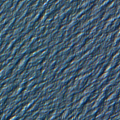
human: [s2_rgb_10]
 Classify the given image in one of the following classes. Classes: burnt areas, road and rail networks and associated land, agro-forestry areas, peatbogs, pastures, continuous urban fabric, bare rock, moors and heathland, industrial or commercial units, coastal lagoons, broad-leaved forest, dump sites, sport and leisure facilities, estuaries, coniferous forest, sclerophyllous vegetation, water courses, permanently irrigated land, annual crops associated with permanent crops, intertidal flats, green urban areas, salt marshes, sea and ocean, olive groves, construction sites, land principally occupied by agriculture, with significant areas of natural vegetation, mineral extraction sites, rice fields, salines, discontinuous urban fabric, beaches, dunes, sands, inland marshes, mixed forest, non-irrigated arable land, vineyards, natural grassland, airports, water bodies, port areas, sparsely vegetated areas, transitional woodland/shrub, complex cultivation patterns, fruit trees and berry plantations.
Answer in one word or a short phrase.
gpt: sea and ocean